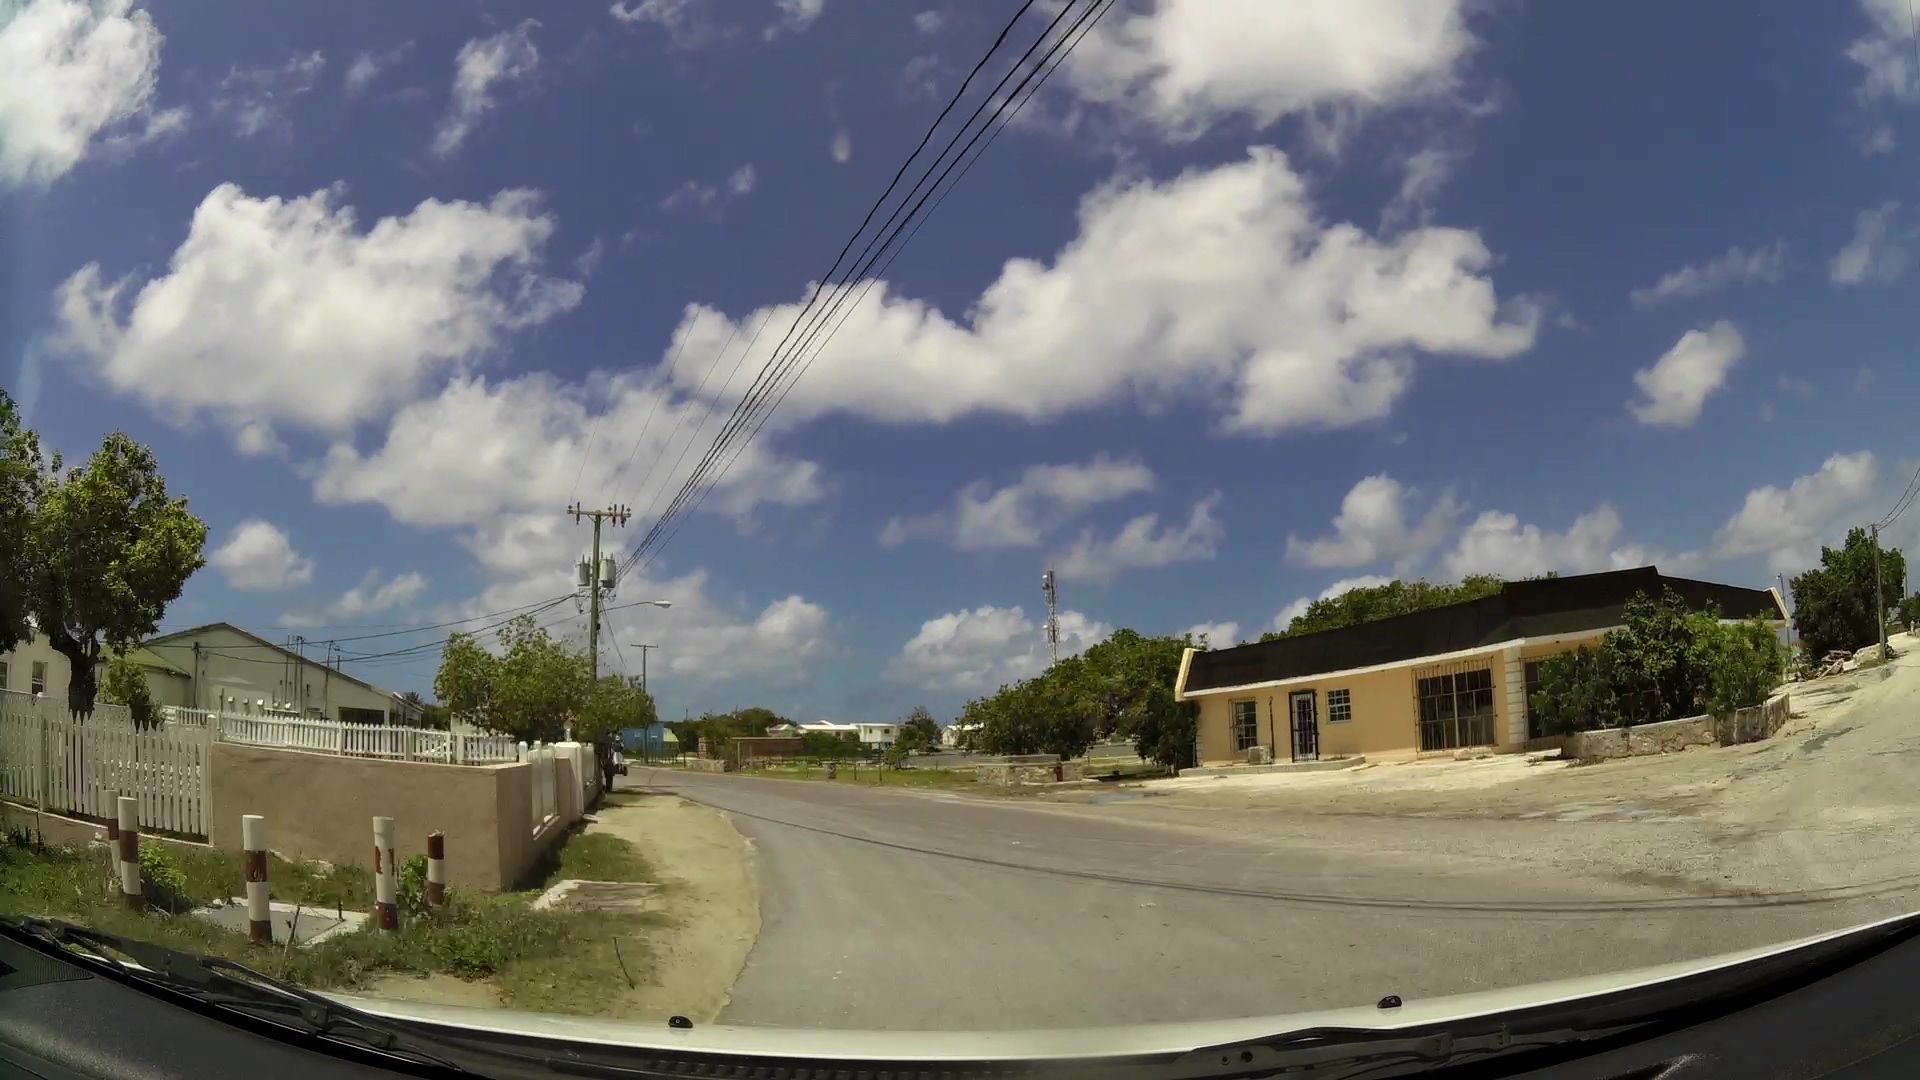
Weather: clear
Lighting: day
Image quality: good
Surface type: driving surface
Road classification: tertiary
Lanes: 2.0
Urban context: semi-dense urban cluster
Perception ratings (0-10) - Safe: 2.3, Lively: 3.7, Beautiful: 0.89, Boring: 7.11, Depressing: 7.91, Wealthy: 0.35